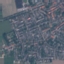
Land use / land cover class: Residential